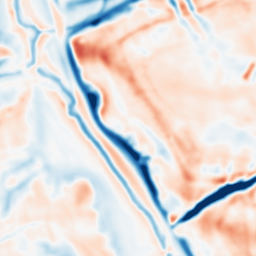
Category: multiscale
Decomposition family: dog_multiscale
Decomposition parameters: sigma_ratio: 1.6
n_scales: 3
base_sigma: 2
Upsampling method: edge_directed
Upsampling parameters: scale: 4
Upsampling scale: 4